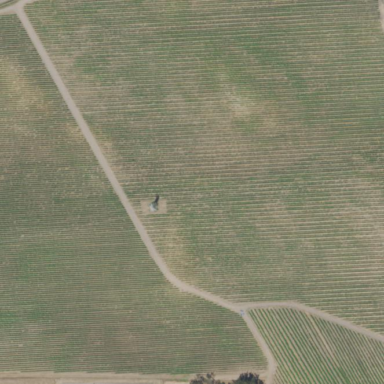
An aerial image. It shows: Vineyard growing grapes.